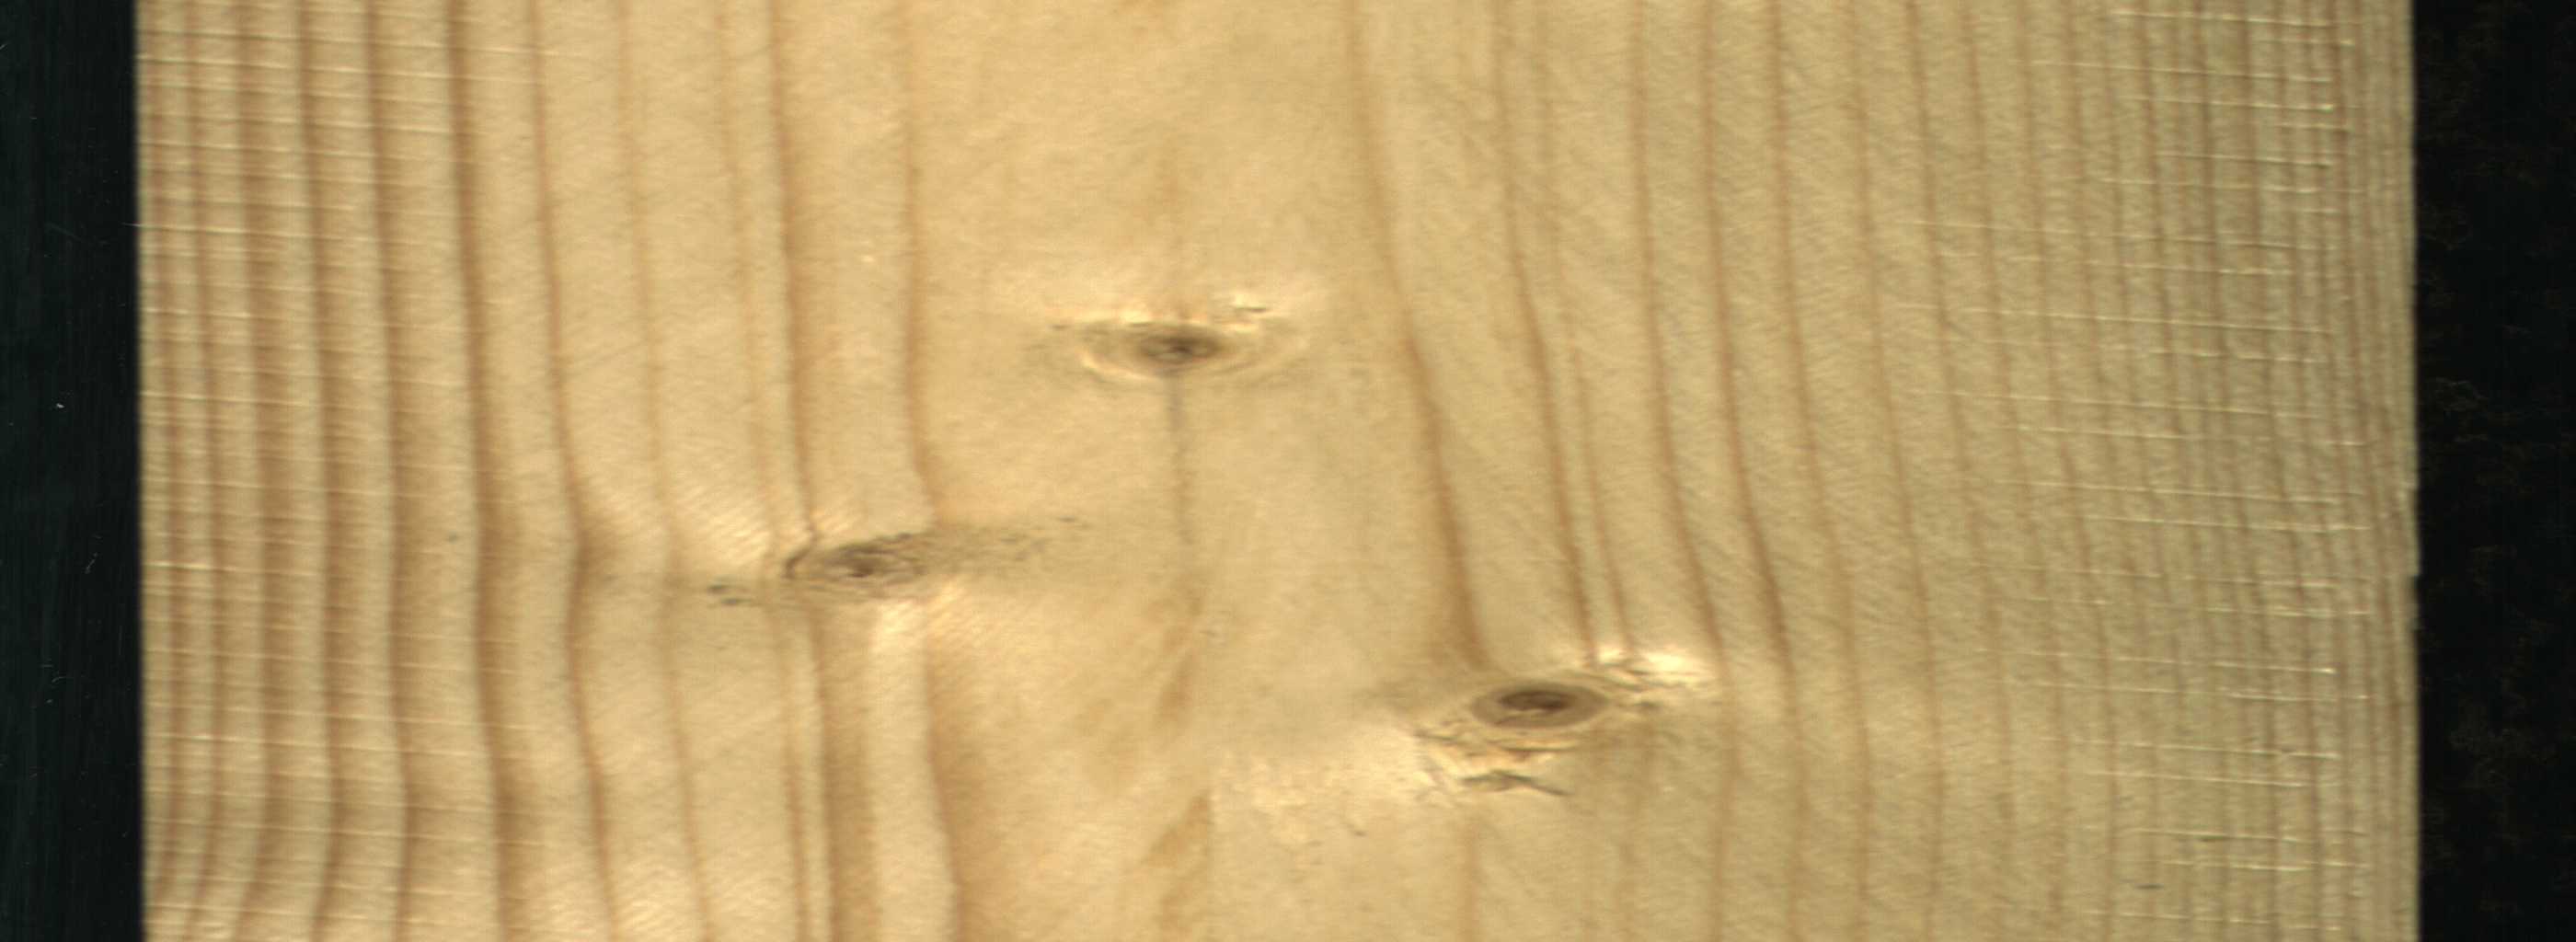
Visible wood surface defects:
Live_Knot
Live_Knot
Live_Knot